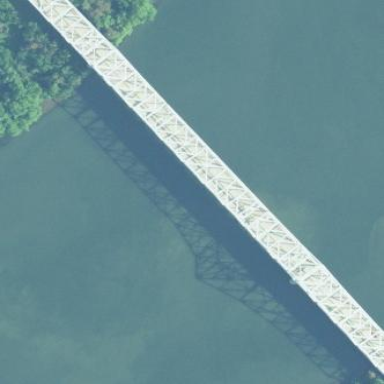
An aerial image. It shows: Truss bridge constructed as man-made structure.